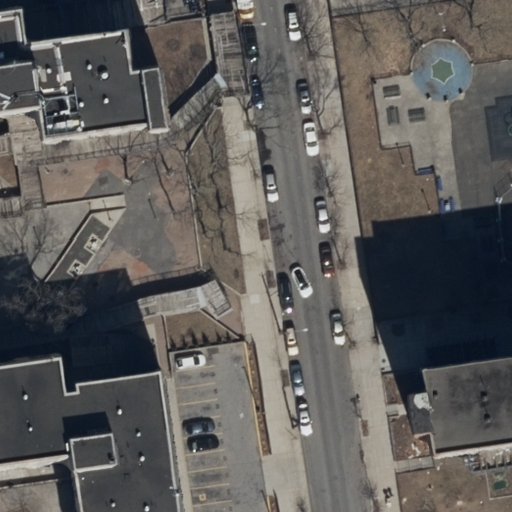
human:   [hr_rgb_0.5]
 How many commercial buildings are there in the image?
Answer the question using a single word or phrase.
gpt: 0

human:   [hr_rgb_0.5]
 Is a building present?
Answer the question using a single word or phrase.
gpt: yes

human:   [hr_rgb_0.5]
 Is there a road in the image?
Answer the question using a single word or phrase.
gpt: yes

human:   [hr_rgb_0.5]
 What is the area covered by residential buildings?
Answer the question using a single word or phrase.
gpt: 2238m2

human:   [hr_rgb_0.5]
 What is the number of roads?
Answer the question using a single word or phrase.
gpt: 1

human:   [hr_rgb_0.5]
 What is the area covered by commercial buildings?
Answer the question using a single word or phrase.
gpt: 0m2

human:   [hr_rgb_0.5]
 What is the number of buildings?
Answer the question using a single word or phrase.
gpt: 2

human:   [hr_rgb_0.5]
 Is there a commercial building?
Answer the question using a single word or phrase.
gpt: no

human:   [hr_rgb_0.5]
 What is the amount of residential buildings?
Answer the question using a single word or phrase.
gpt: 2

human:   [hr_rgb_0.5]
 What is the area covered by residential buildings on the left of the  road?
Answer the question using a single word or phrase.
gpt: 368m2

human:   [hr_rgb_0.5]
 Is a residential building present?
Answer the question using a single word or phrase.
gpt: yes

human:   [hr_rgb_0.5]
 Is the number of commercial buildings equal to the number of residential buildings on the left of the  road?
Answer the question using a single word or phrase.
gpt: no

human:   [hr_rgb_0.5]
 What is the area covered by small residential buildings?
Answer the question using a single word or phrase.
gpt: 0m2

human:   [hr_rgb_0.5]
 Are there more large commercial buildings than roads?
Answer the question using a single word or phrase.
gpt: no

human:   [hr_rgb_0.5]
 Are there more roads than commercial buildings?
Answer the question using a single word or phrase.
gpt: yes

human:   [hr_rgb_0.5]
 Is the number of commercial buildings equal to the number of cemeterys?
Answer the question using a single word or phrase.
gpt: yes

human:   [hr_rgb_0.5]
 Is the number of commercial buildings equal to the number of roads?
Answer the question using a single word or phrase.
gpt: no

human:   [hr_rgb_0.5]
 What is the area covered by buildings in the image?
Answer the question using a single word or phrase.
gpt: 2238m2

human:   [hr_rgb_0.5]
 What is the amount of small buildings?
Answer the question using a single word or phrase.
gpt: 0

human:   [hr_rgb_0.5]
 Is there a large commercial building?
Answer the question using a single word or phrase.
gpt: no

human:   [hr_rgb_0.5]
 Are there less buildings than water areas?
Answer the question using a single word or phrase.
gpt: no

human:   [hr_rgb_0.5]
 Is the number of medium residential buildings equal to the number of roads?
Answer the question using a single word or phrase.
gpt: yes

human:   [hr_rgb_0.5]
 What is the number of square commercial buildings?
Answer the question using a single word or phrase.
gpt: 0

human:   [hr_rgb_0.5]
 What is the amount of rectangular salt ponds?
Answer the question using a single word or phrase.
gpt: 0

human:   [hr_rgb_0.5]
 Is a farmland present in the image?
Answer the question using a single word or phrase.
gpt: no

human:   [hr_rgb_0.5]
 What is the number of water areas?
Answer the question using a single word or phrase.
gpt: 0

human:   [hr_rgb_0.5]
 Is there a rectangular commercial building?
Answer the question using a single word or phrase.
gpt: no

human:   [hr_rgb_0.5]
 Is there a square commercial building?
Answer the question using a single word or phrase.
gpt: no

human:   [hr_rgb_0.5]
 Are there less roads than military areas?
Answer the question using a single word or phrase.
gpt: no

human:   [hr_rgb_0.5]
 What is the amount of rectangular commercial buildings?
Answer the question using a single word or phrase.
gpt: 0

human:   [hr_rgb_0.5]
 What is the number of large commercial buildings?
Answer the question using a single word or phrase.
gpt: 0

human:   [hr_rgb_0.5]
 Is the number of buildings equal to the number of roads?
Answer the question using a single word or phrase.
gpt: no

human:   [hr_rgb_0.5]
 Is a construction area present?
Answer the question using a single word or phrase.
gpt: no

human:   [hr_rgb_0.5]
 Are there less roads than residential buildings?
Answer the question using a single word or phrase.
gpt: yes

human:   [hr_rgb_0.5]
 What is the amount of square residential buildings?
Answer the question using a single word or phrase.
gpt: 0

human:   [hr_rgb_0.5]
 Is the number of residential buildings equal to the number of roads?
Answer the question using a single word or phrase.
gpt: no

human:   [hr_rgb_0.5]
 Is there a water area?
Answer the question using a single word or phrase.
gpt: no

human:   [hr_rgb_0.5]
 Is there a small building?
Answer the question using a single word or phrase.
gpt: no

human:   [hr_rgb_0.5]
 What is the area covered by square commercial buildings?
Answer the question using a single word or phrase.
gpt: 0m2

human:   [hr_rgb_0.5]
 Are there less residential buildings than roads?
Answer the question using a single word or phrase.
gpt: no

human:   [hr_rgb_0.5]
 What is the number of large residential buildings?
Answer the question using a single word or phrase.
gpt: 1

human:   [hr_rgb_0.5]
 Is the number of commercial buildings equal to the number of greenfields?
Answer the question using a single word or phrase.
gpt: yes

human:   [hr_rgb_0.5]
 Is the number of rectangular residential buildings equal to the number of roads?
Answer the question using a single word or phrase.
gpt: yes

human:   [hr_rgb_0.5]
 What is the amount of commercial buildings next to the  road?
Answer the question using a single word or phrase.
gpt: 0

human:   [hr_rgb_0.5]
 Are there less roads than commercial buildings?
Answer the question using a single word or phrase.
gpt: no

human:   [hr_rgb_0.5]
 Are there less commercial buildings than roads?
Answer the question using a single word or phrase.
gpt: yes

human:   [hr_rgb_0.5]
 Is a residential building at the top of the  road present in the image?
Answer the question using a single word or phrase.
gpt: no

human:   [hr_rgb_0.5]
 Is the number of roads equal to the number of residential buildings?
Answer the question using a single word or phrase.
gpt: no

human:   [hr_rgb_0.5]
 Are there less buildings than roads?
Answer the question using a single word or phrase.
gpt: no

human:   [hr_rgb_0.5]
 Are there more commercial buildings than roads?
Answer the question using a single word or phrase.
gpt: no

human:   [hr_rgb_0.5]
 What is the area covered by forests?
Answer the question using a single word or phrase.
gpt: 0m2

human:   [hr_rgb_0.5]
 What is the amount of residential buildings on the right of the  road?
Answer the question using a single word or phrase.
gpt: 1

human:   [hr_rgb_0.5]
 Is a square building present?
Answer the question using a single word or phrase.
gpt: no

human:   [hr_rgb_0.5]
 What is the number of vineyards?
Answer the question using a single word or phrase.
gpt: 0

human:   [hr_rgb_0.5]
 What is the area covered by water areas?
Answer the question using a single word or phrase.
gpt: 0m2

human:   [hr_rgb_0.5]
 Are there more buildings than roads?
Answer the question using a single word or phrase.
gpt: yes

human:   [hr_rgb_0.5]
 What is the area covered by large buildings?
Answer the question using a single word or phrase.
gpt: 1870m2

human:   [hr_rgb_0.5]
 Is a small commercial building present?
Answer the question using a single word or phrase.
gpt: no

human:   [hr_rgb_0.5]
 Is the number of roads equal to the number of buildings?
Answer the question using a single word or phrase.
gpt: no

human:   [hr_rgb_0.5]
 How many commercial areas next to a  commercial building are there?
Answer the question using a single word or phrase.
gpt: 0

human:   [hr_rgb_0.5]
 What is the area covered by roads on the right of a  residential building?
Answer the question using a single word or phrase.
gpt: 0m2

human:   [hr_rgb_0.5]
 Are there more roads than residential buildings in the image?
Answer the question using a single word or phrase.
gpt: no

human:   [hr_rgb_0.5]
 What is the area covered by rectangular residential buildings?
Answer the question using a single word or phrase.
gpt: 368m2

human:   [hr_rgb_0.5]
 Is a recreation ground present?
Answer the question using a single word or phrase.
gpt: no